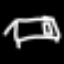
Label: bed